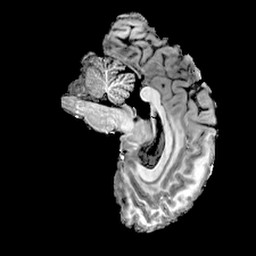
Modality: T1w
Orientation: sagittal
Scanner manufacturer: siemens
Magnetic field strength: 7 T